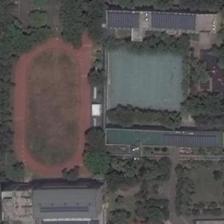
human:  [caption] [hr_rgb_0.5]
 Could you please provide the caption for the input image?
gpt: a red playground and many grey trees beside .

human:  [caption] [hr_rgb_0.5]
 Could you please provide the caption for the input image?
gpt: a playground semisurrounded by green plants is next to several buildings .

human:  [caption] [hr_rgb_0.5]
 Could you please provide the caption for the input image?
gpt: two playgrounds are hemmed in by lush plants .

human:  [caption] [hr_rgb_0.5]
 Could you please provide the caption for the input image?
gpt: many green trees and several long buildings are around a playground .

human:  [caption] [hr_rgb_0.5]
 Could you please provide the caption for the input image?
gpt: a playground is surrounded by many trees and several houses .